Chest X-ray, PA view. Patient: 35 years old, sex M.
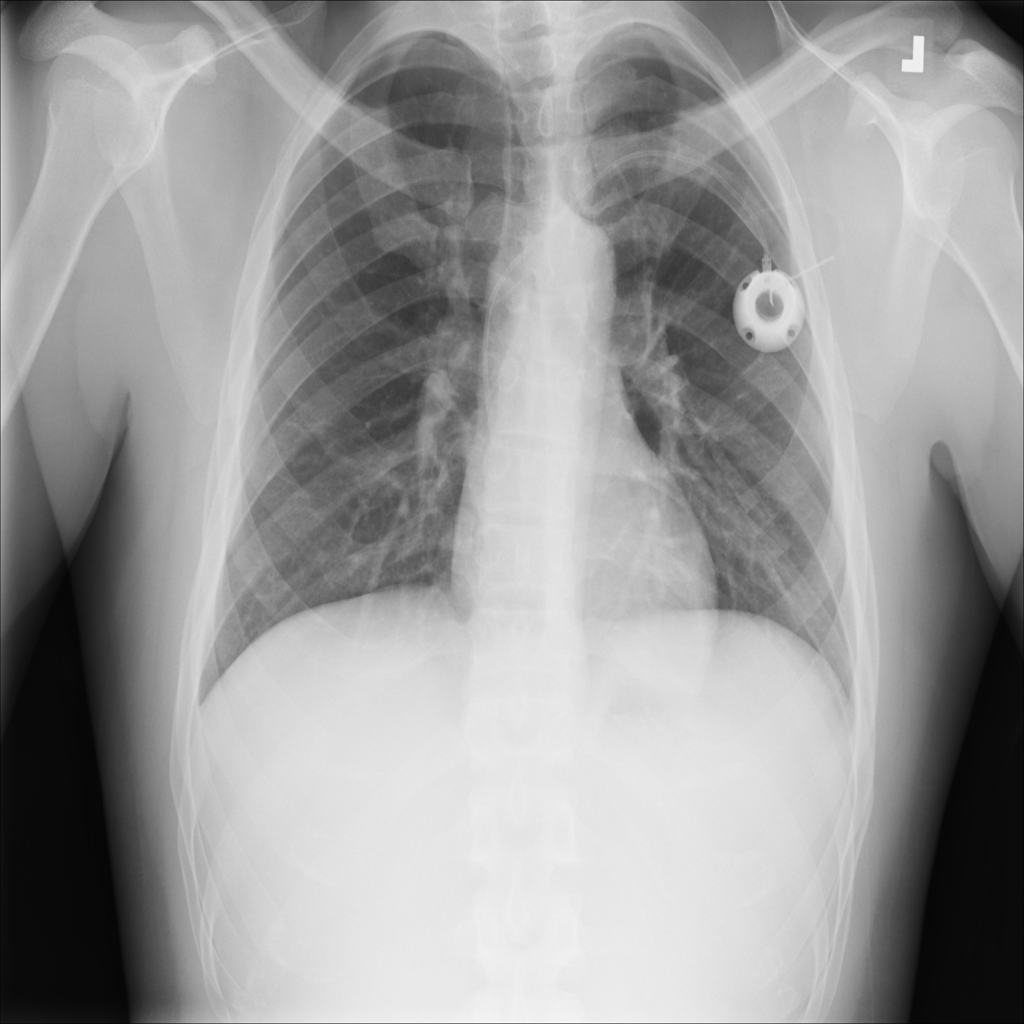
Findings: No Finding